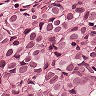
Metastatic tissue present: yes